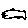
Label: fish